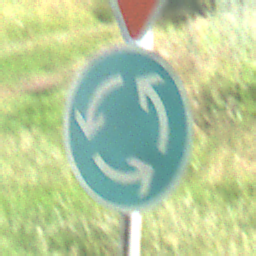
Verkehrszeichen: Kreisverkehr
Zusatzzeichen oben: VorfahrtGewaehren
Umgebung: Outdoor, Nature
Tageszeit: MorningAfternoon
Wetter: Clear
Licht: Natural
Jahreszeit: NotSpecified
Kontrast: HighContrast